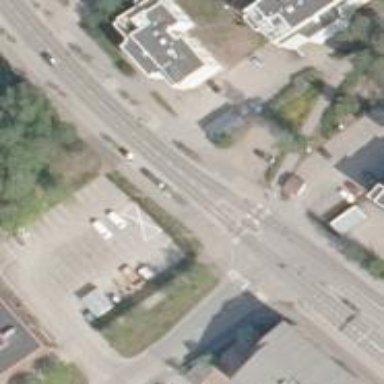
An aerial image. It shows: Uncontrolled crossing with pedestrian island.